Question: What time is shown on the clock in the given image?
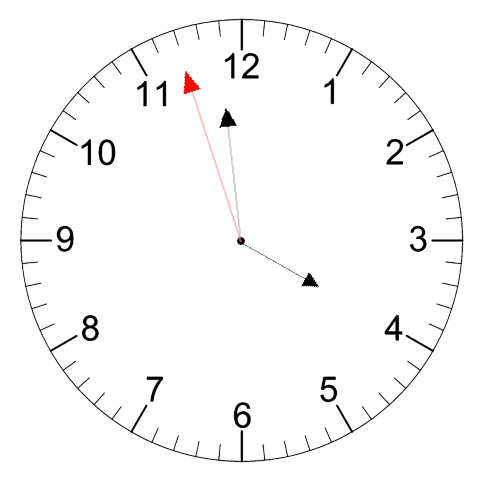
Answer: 03:58:57